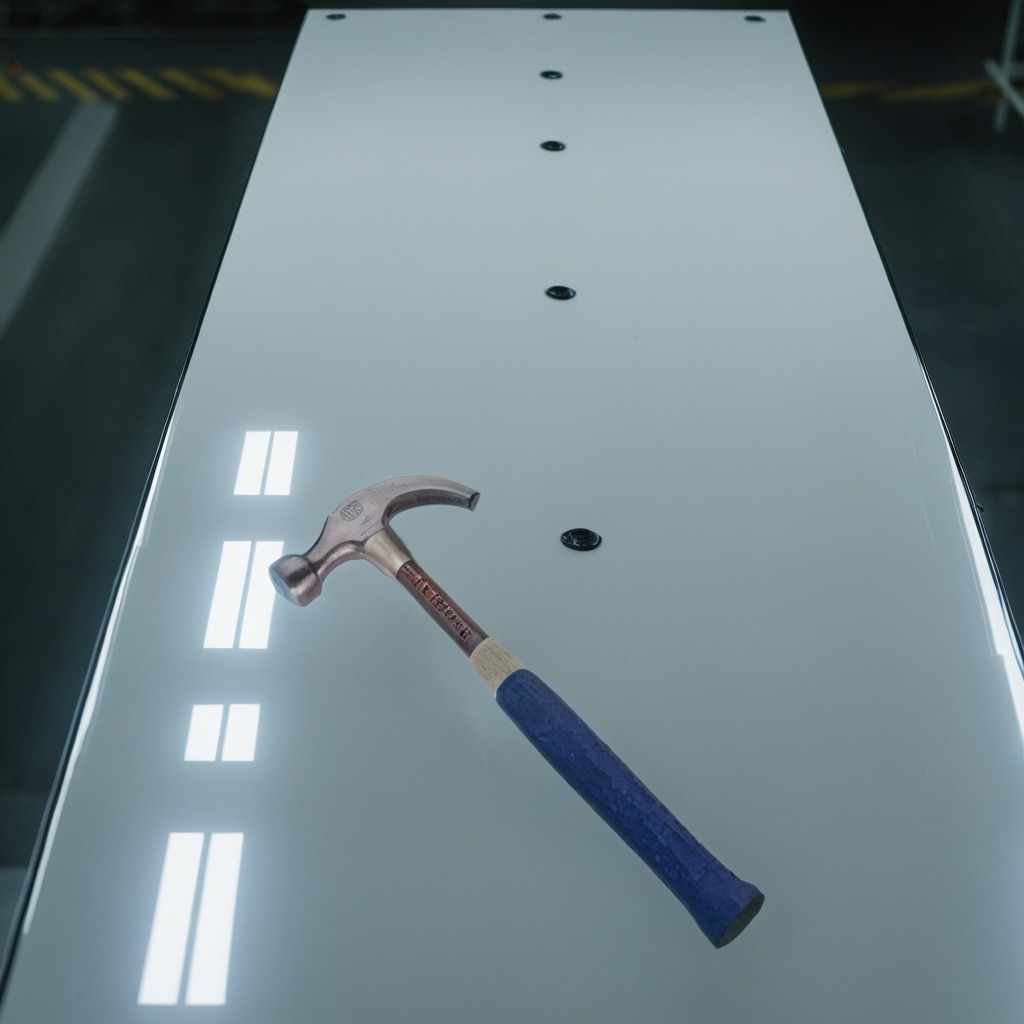
A hammer is lying on the table.